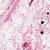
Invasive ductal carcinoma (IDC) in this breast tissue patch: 0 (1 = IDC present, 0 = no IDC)